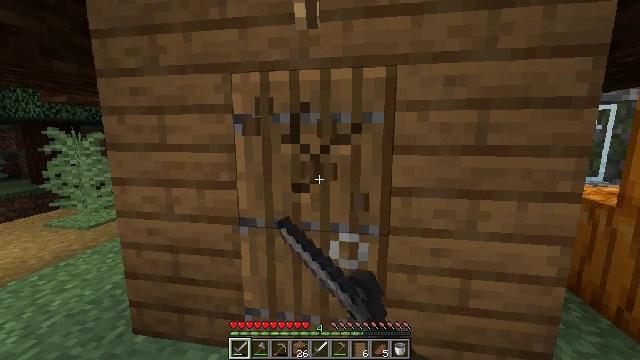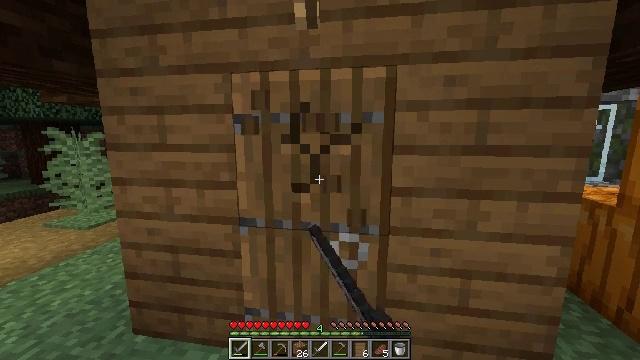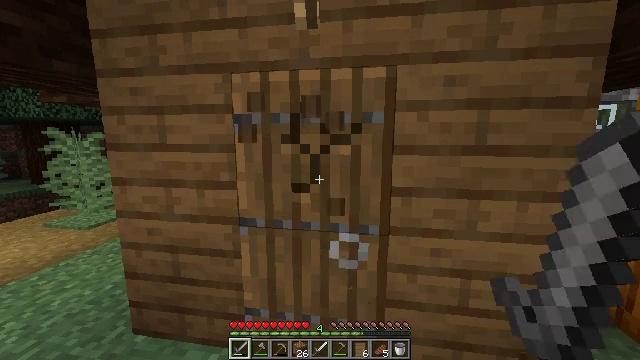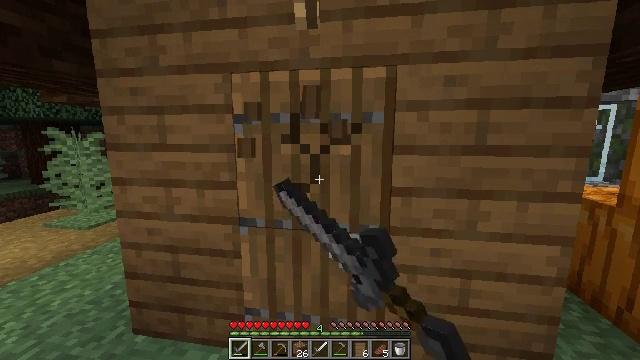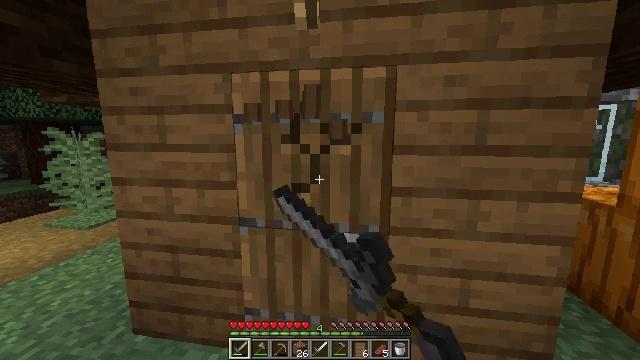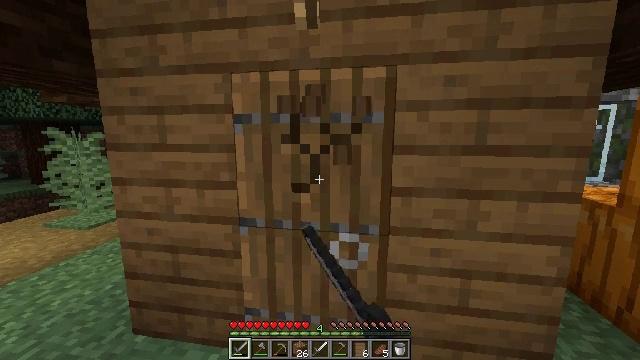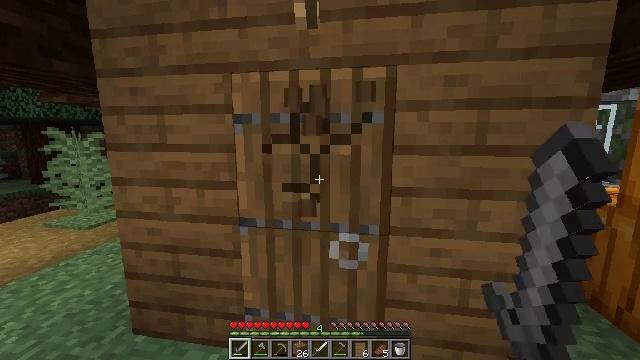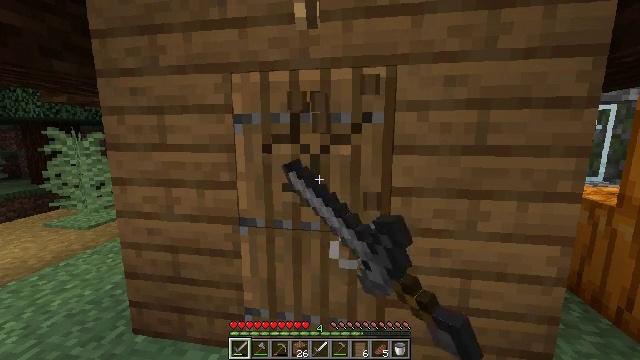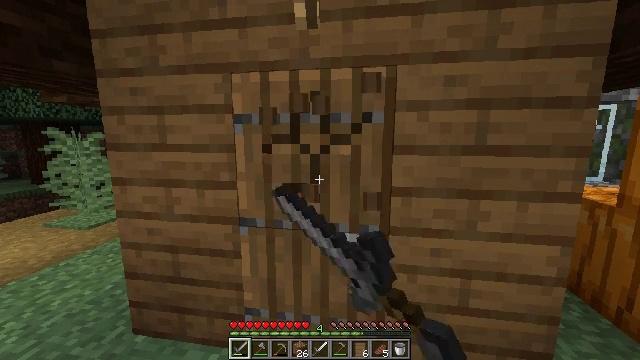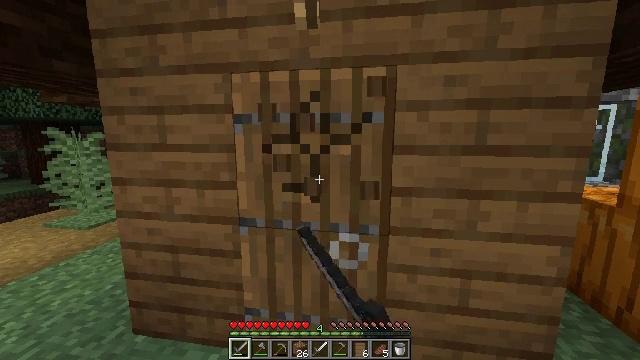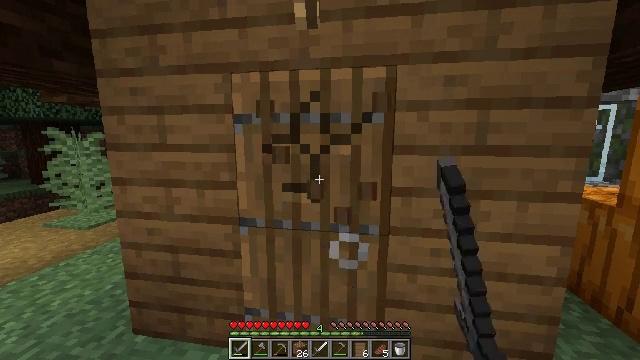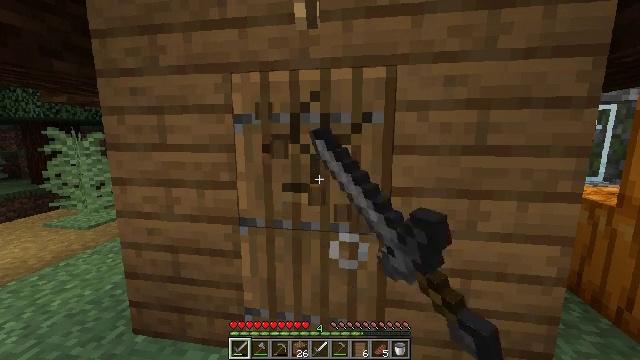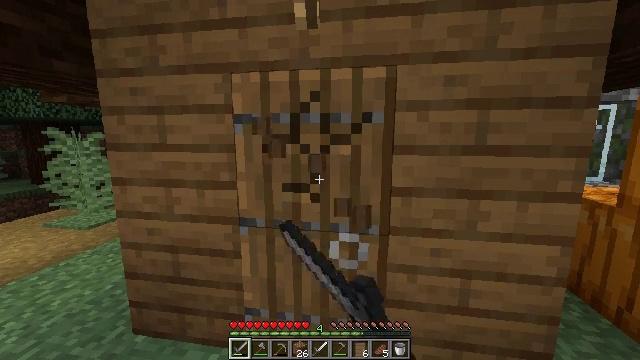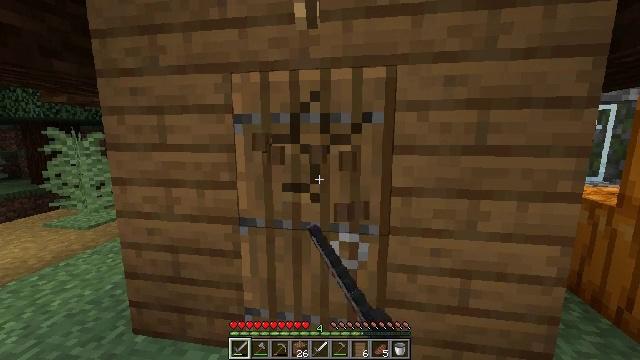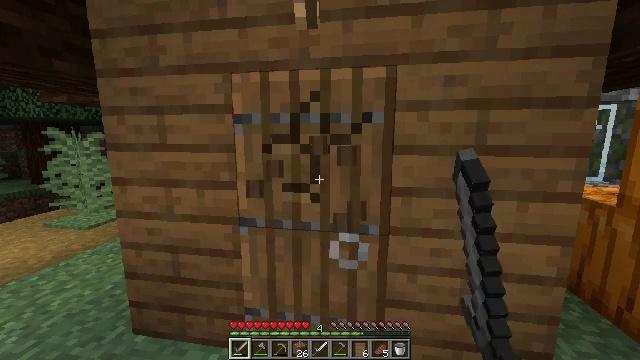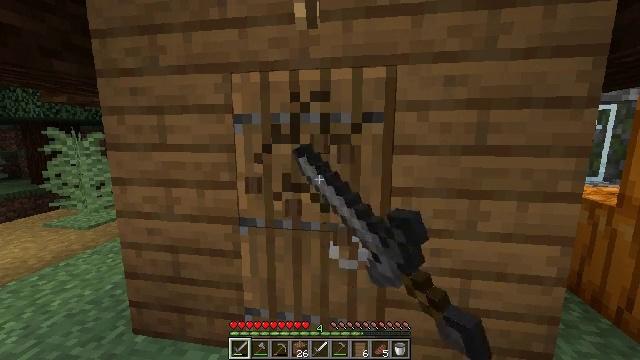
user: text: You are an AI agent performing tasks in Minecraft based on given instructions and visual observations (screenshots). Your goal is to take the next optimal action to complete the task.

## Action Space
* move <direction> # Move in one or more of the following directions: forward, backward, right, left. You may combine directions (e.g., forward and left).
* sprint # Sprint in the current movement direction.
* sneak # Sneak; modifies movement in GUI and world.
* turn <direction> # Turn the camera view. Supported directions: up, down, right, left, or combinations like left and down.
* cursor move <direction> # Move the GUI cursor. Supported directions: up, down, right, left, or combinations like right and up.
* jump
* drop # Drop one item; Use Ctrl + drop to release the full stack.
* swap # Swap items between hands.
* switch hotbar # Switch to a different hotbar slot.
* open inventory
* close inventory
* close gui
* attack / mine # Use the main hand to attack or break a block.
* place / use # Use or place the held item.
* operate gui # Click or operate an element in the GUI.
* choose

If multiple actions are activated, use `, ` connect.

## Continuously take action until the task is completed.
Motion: motion action
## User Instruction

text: Attack the spruce door to gather it.
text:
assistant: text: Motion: attack / mine
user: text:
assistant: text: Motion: attack / mine
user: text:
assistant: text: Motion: attack / mine
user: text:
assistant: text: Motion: attack / mine
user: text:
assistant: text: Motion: attack / mine
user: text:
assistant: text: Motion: attack / mine
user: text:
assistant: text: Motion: attack / mine
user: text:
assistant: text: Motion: attack / mine
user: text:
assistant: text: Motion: attack / mine
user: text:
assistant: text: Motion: attack / mine
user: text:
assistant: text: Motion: attack / mine
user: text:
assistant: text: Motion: attack / mine
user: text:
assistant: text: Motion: attack / mine
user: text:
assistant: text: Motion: attack / mine
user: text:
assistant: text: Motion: attack / mine
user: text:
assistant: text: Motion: attack / mine
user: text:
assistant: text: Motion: attack / mine
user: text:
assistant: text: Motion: attack / mine
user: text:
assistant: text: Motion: attack / mine
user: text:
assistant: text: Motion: attack / mine
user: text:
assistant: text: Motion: attack / mine
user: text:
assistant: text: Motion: attack / mine
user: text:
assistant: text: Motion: attack / mine
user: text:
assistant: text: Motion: attack / mine
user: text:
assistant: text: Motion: attack / mine
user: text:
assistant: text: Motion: attack / mine
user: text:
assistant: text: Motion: attack / mine
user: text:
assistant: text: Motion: attack / mine
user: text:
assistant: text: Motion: attack / mine
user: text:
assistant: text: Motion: attack / mine